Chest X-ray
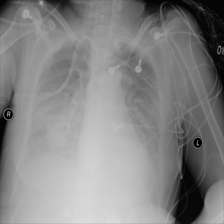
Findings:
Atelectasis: negative
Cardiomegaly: negative
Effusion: negative
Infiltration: negative
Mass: negative
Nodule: negative
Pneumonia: negative
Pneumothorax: negative
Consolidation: negative
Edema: negative
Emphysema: negative
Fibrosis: negative
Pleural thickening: negative
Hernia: negative